Aerial crown-view tile of a tropical tree (Barro Colorado Island, Panama), acquired 20250915:
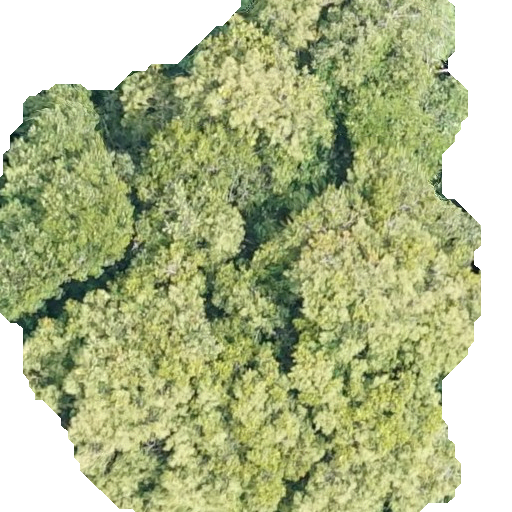
Species: Prioria copaifera
GBIF accepted scientific name: Prioria copaifera
Crown area: 330.212 m²